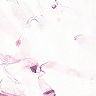
Metastatic tissue present: no